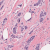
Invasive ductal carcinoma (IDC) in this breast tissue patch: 1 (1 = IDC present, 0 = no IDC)